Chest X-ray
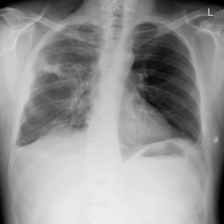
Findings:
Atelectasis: positive
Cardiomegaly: negative
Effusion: negative
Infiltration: positive
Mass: negative
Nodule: negative
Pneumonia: negative
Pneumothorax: negative
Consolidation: negative
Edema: negative
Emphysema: positive
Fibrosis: negative
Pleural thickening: negative
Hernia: negative